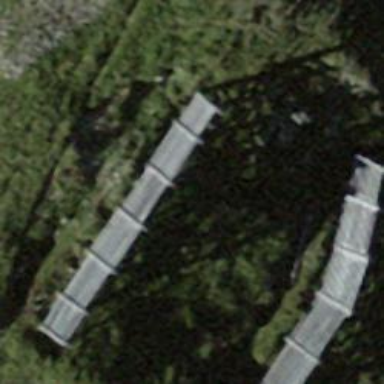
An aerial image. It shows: Avalanche protection barrier.